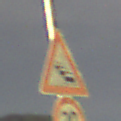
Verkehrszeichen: Stau
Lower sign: Geschwindigkeit30
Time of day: Night
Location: Outdoor (Urban)
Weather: PartlyCloudy
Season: NotSpecified
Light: Artificial